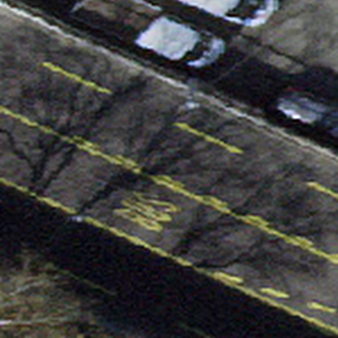
Label: other